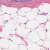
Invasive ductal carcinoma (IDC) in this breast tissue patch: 1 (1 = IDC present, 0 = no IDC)